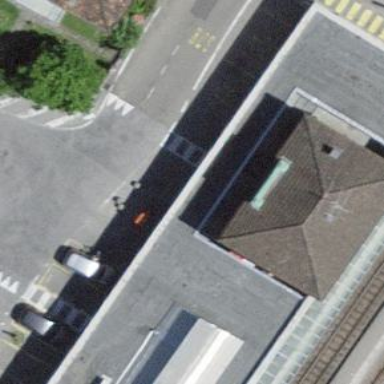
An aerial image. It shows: Train station building.